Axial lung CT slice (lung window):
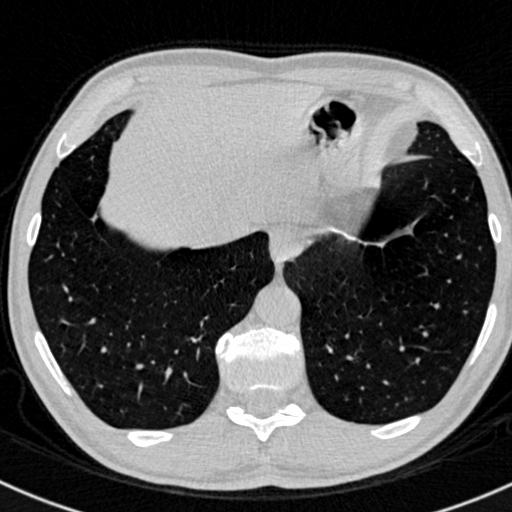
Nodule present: no